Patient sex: M
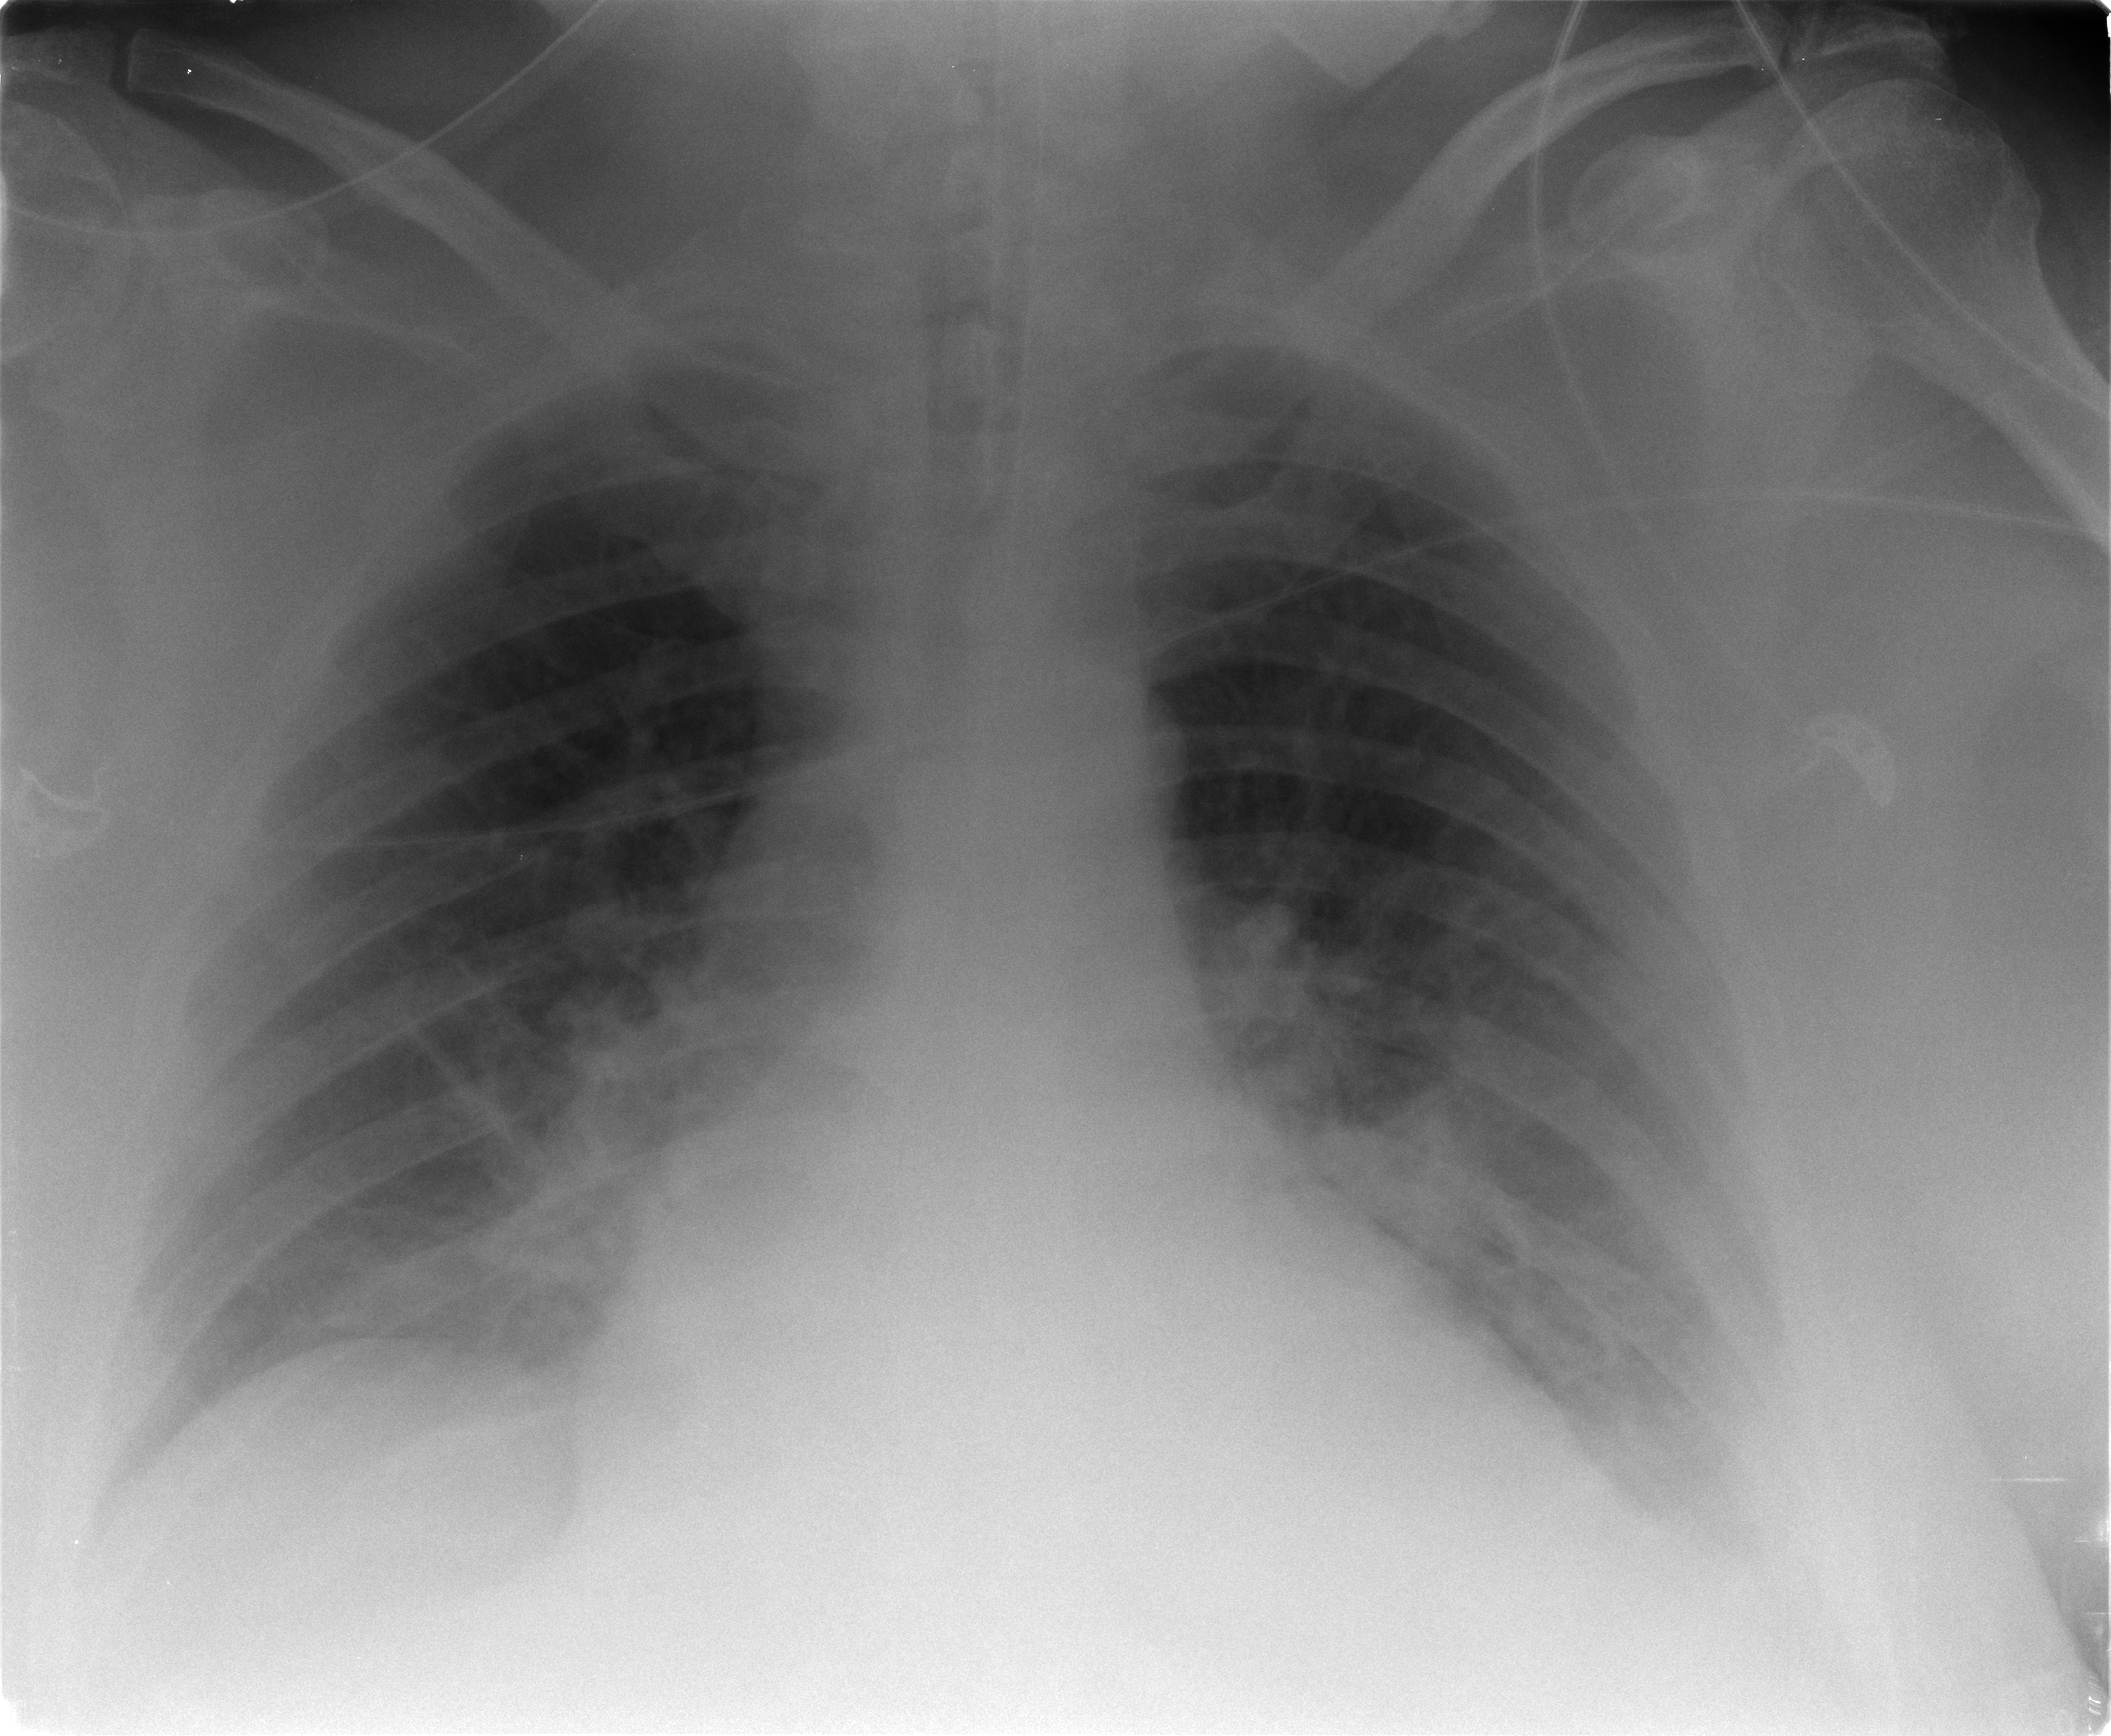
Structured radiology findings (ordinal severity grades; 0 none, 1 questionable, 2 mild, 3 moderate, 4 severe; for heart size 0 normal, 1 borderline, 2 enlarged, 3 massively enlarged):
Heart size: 1
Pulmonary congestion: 2
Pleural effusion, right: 1
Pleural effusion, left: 2
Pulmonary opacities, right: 2
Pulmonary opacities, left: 2
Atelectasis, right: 2
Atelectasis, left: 2